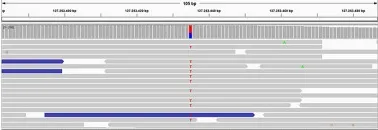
Proband's NGS profiles (right) and sequence (left) of FIGLA, NOBOX, and NR5A1 genes. C.1063G>A. Are indicated.
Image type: chart (chart)